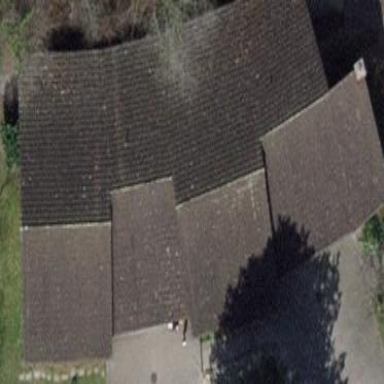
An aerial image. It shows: Kindergarten building.